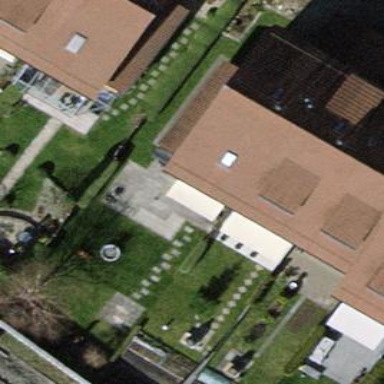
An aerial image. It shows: Terrace building.